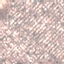
Land use / land cover: Residential